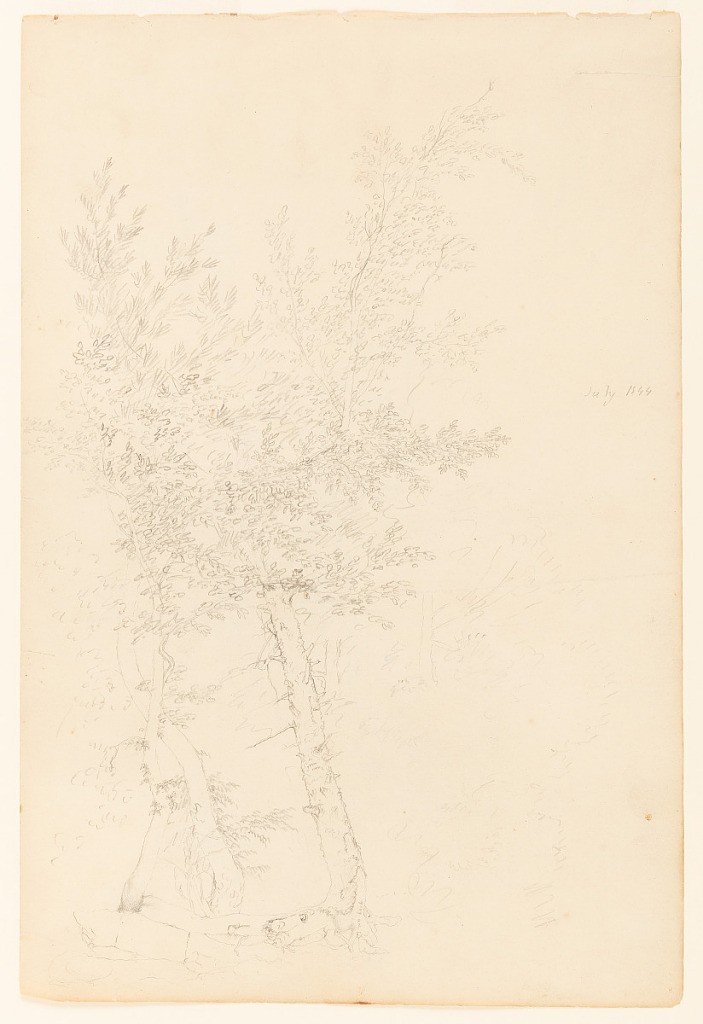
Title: A Group of Trees, Catskill, New York
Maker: Frederic Edwin Church, American, 1826–1900
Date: July 1844 and November 1844
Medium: Graphite on off-white wove paper; verso: graphite
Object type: Drawing
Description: Botanical sketch showing a group of trees in Catskill, New York. Situated in the foreground at lower left, three trees with lush canopies intertwine. An evergreen grows from lower center while the trunks of two deciduous trees interweave at lower left. At center and center left, the canopies of all three trees combines into a vibrating mass of vegetation.

Atmosphere and landscape sketch showing a view of billowing clouds at sunset above a ridge in Catskill, New York. At center, several groups of puffy and billowing clouds dramatically fill the sky above a rolling and heavily wooded range of hills. Clouds darker near horizon, likely representing vivid sunset colors.